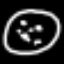
Label: clock